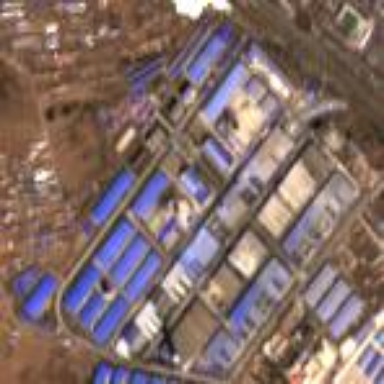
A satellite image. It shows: Industrial area featuring warehouse.